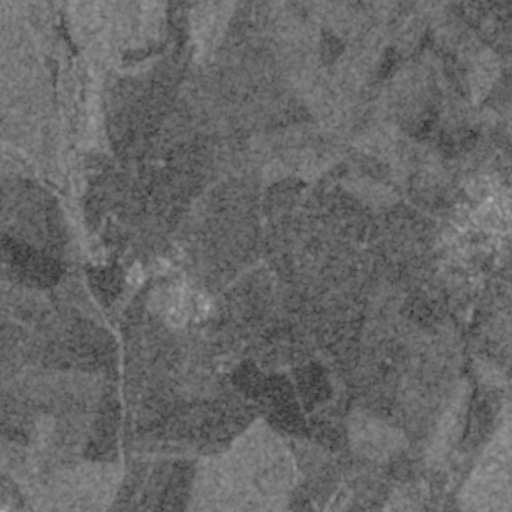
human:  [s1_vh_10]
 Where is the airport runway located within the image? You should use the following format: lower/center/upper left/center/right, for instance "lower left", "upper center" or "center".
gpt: The airport runway is located in the upper right of the image.
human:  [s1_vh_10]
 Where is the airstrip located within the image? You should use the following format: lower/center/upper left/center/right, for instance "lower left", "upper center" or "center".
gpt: The airstrip is located in the upper right of the image.
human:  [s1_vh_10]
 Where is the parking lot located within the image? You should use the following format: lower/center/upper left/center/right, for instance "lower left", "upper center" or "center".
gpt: There is no parking lot in the image.

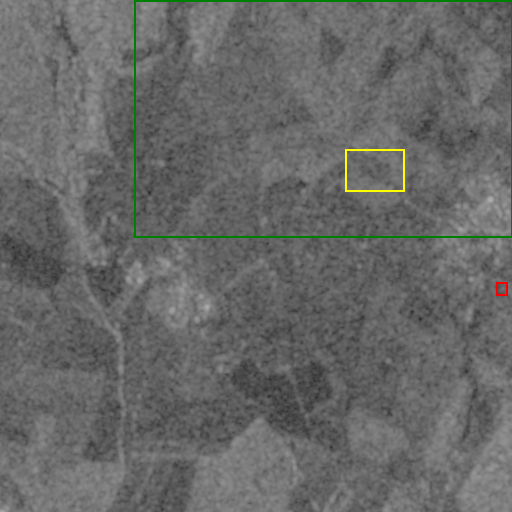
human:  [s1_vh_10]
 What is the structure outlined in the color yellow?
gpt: The structure outlined in yellow is an airstrip.
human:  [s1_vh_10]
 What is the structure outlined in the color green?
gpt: The structure outlined in green is a crop field.
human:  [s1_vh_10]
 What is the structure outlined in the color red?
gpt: The structure outlined in red is a park.
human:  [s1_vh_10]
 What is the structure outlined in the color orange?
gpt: There is no orange outline.